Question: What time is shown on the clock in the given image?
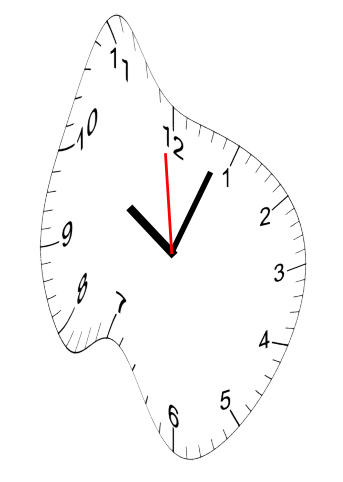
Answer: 10:03:59